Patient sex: F
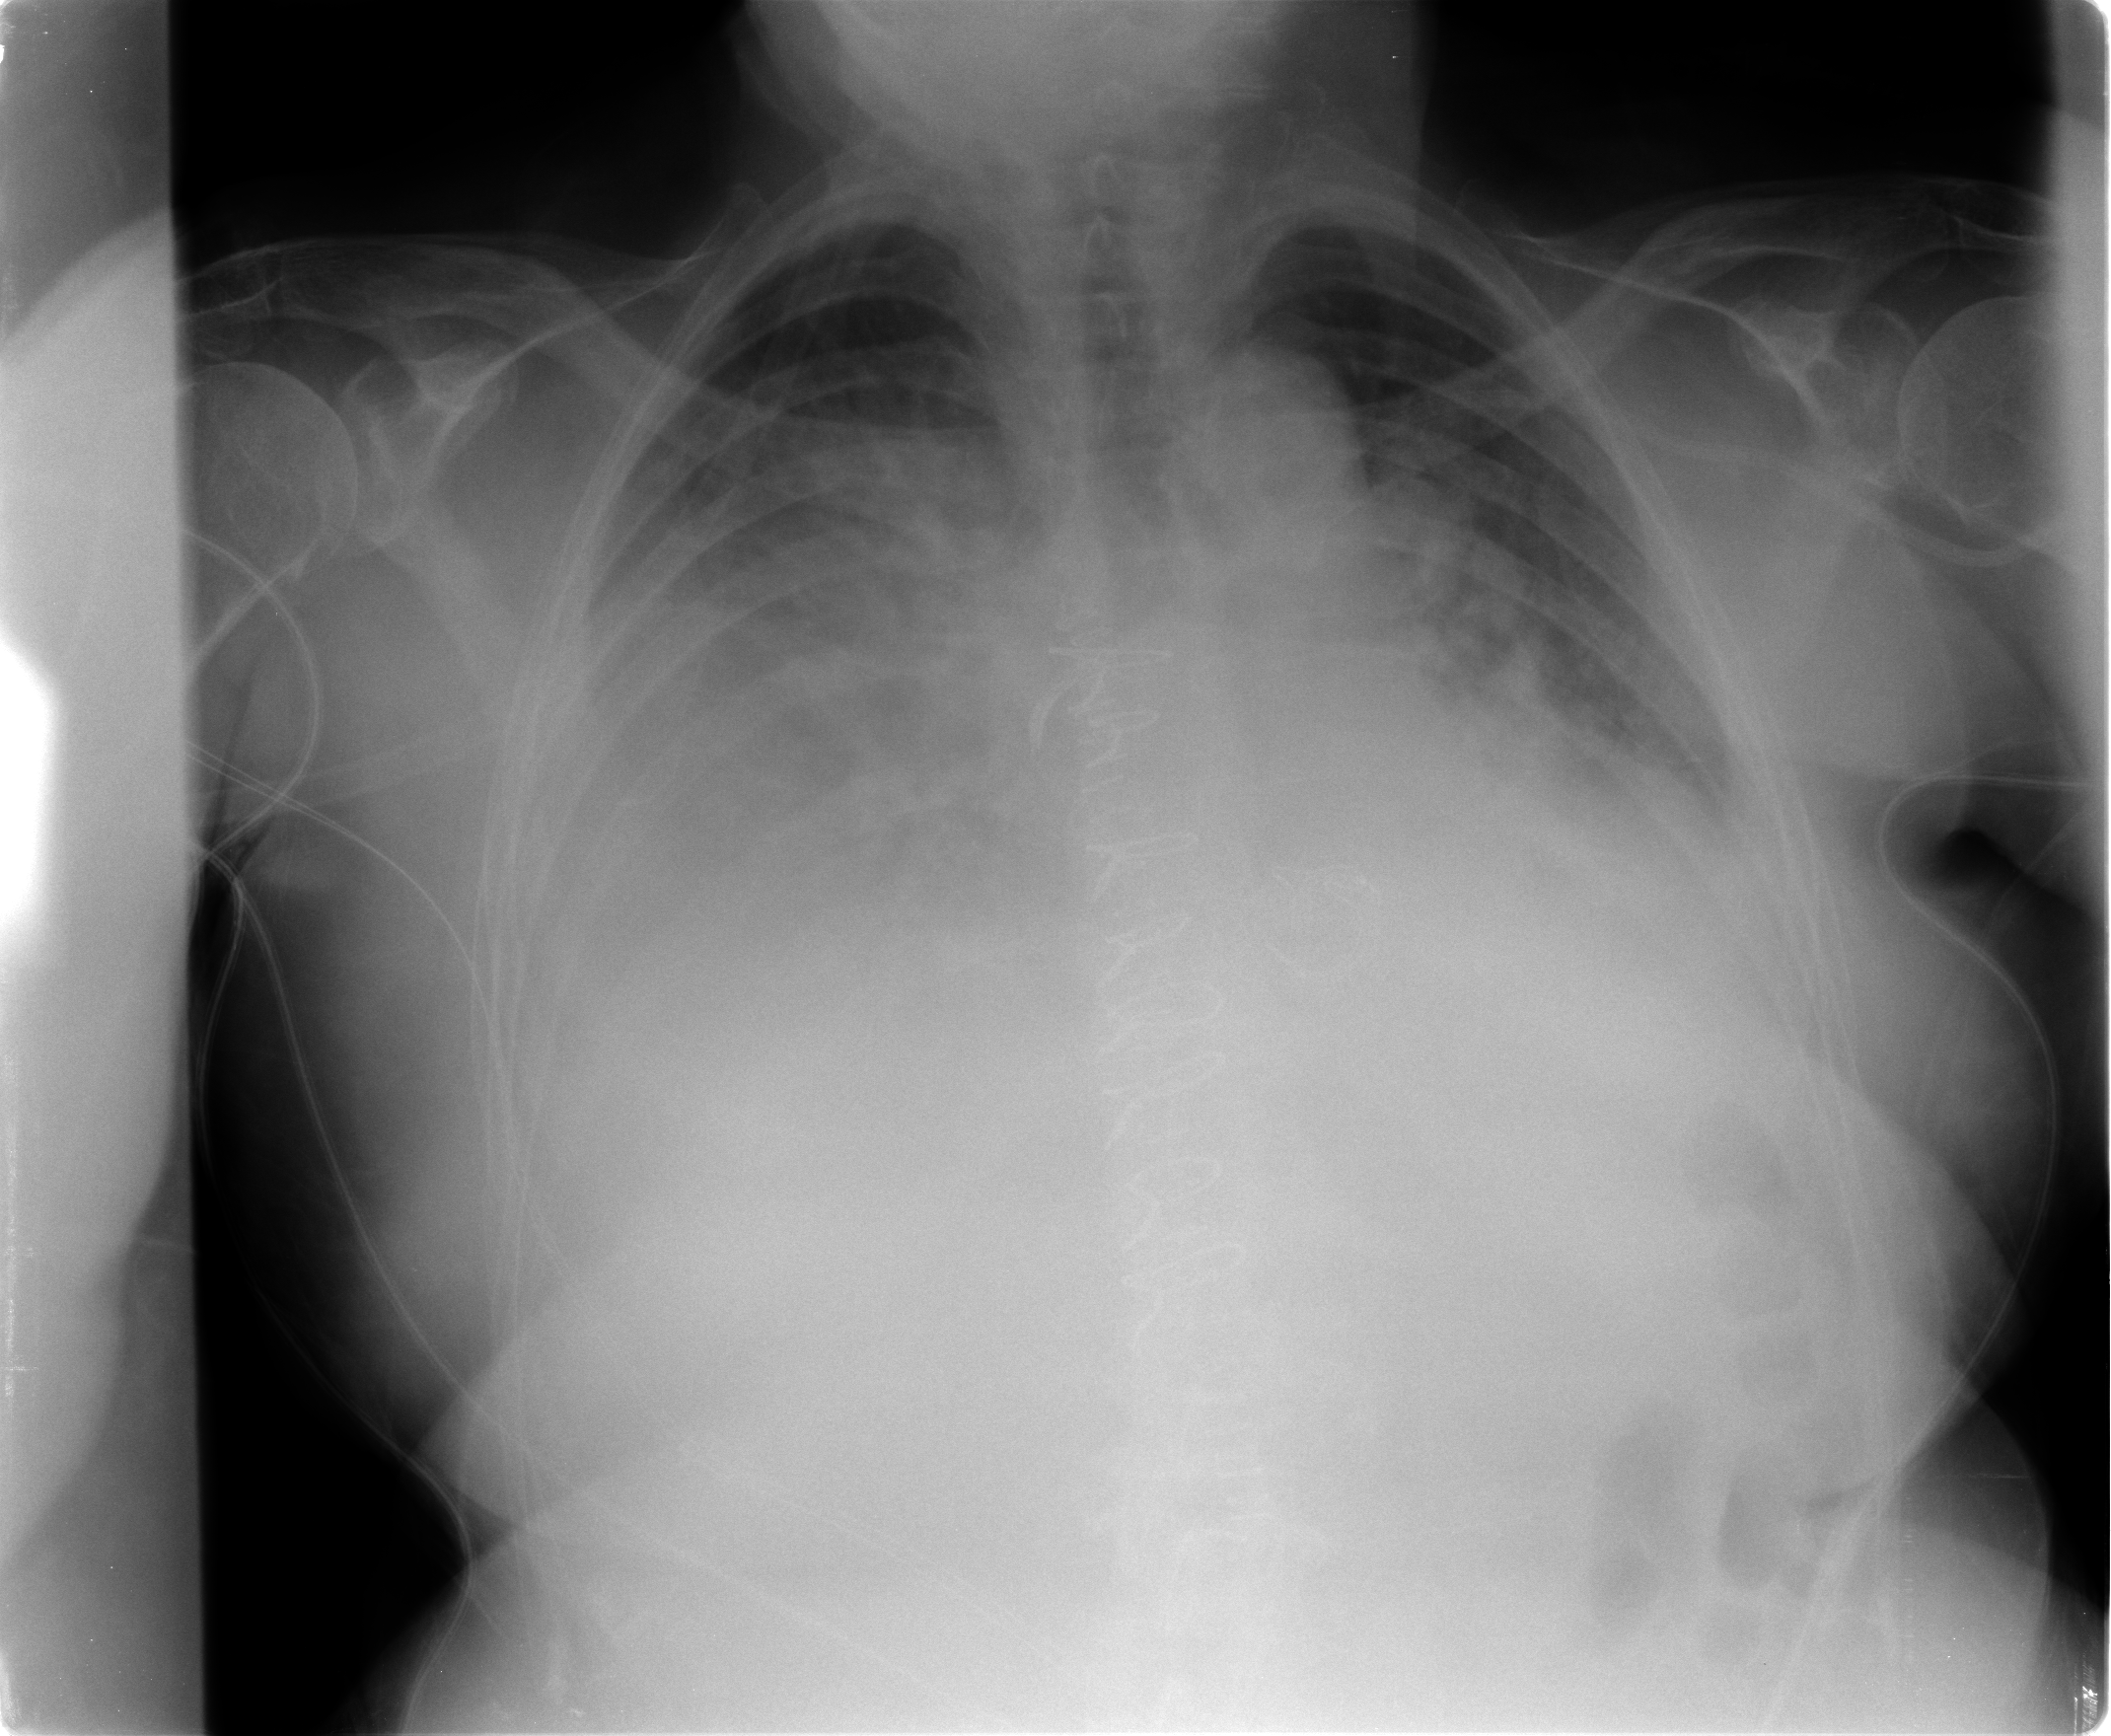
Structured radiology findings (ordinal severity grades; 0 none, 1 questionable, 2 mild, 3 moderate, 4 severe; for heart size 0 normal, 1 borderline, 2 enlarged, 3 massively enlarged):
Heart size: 2
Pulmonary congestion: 2
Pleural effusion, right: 3
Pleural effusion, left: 2
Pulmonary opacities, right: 3
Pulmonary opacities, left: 1
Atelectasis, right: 3
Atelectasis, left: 2